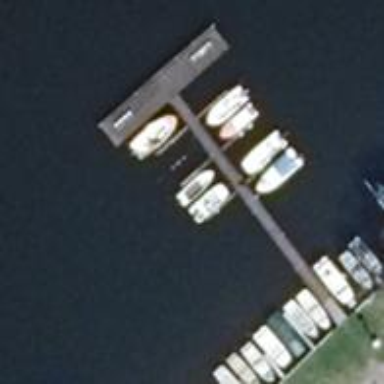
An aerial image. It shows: Man-made pier.